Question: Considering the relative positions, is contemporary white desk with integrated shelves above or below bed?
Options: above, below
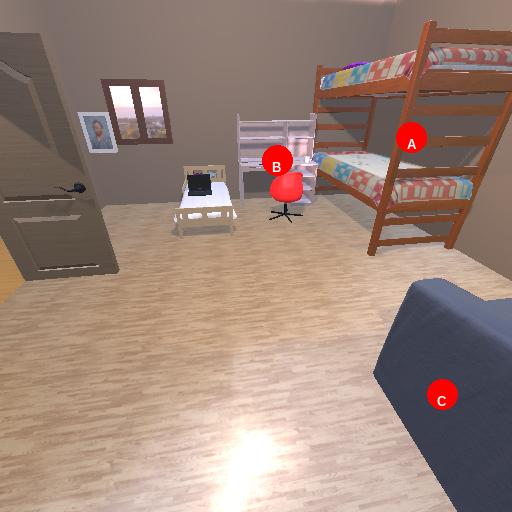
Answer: above